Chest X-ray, AP view. Patient: 64 years old, sex M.
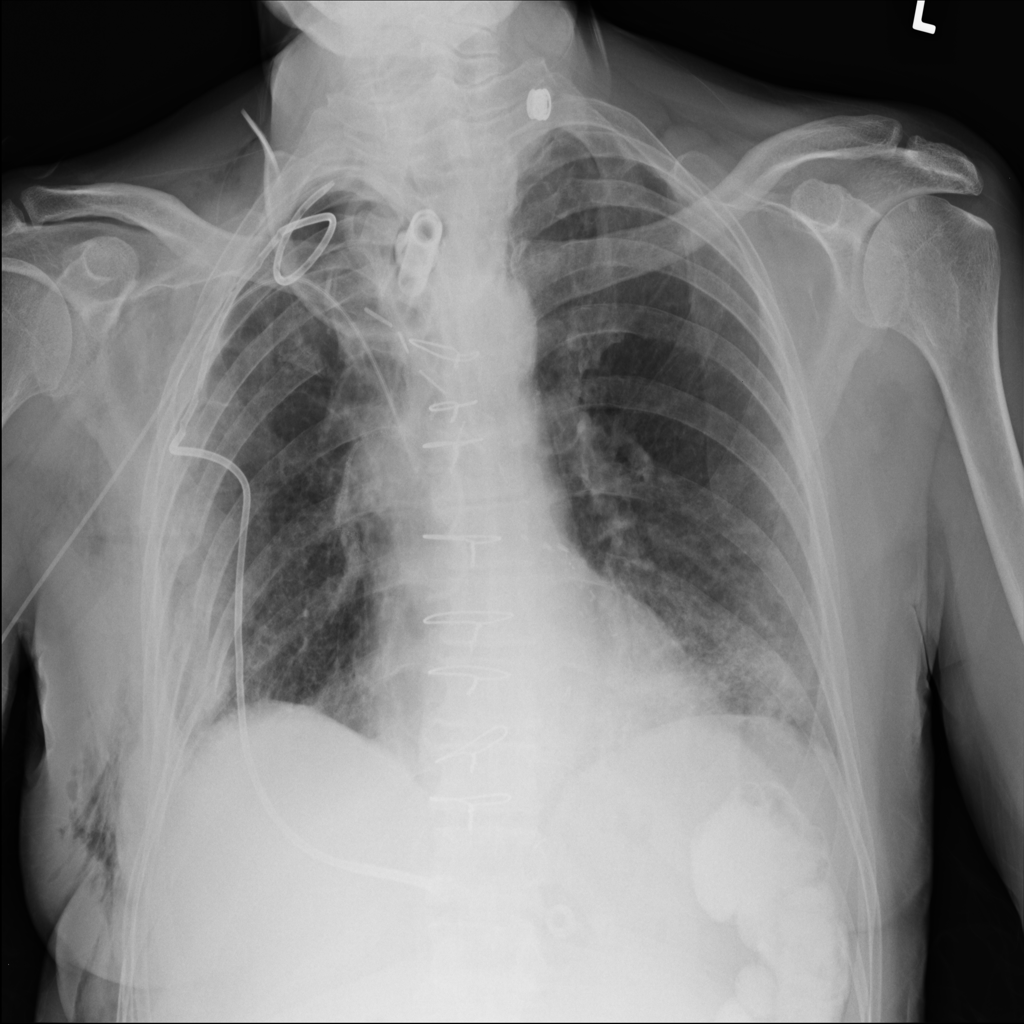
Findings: Consolidation, Emphysema, Pneumothorax